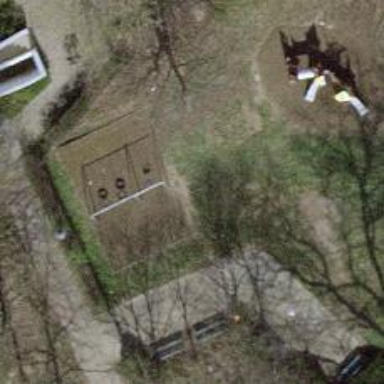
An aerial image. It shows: Playground area for leisure land.